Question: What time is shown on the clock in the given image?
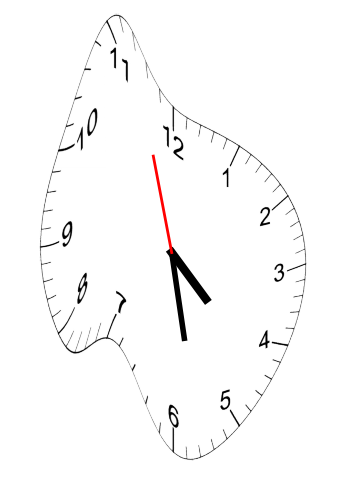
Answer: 04:27:57